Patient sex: M
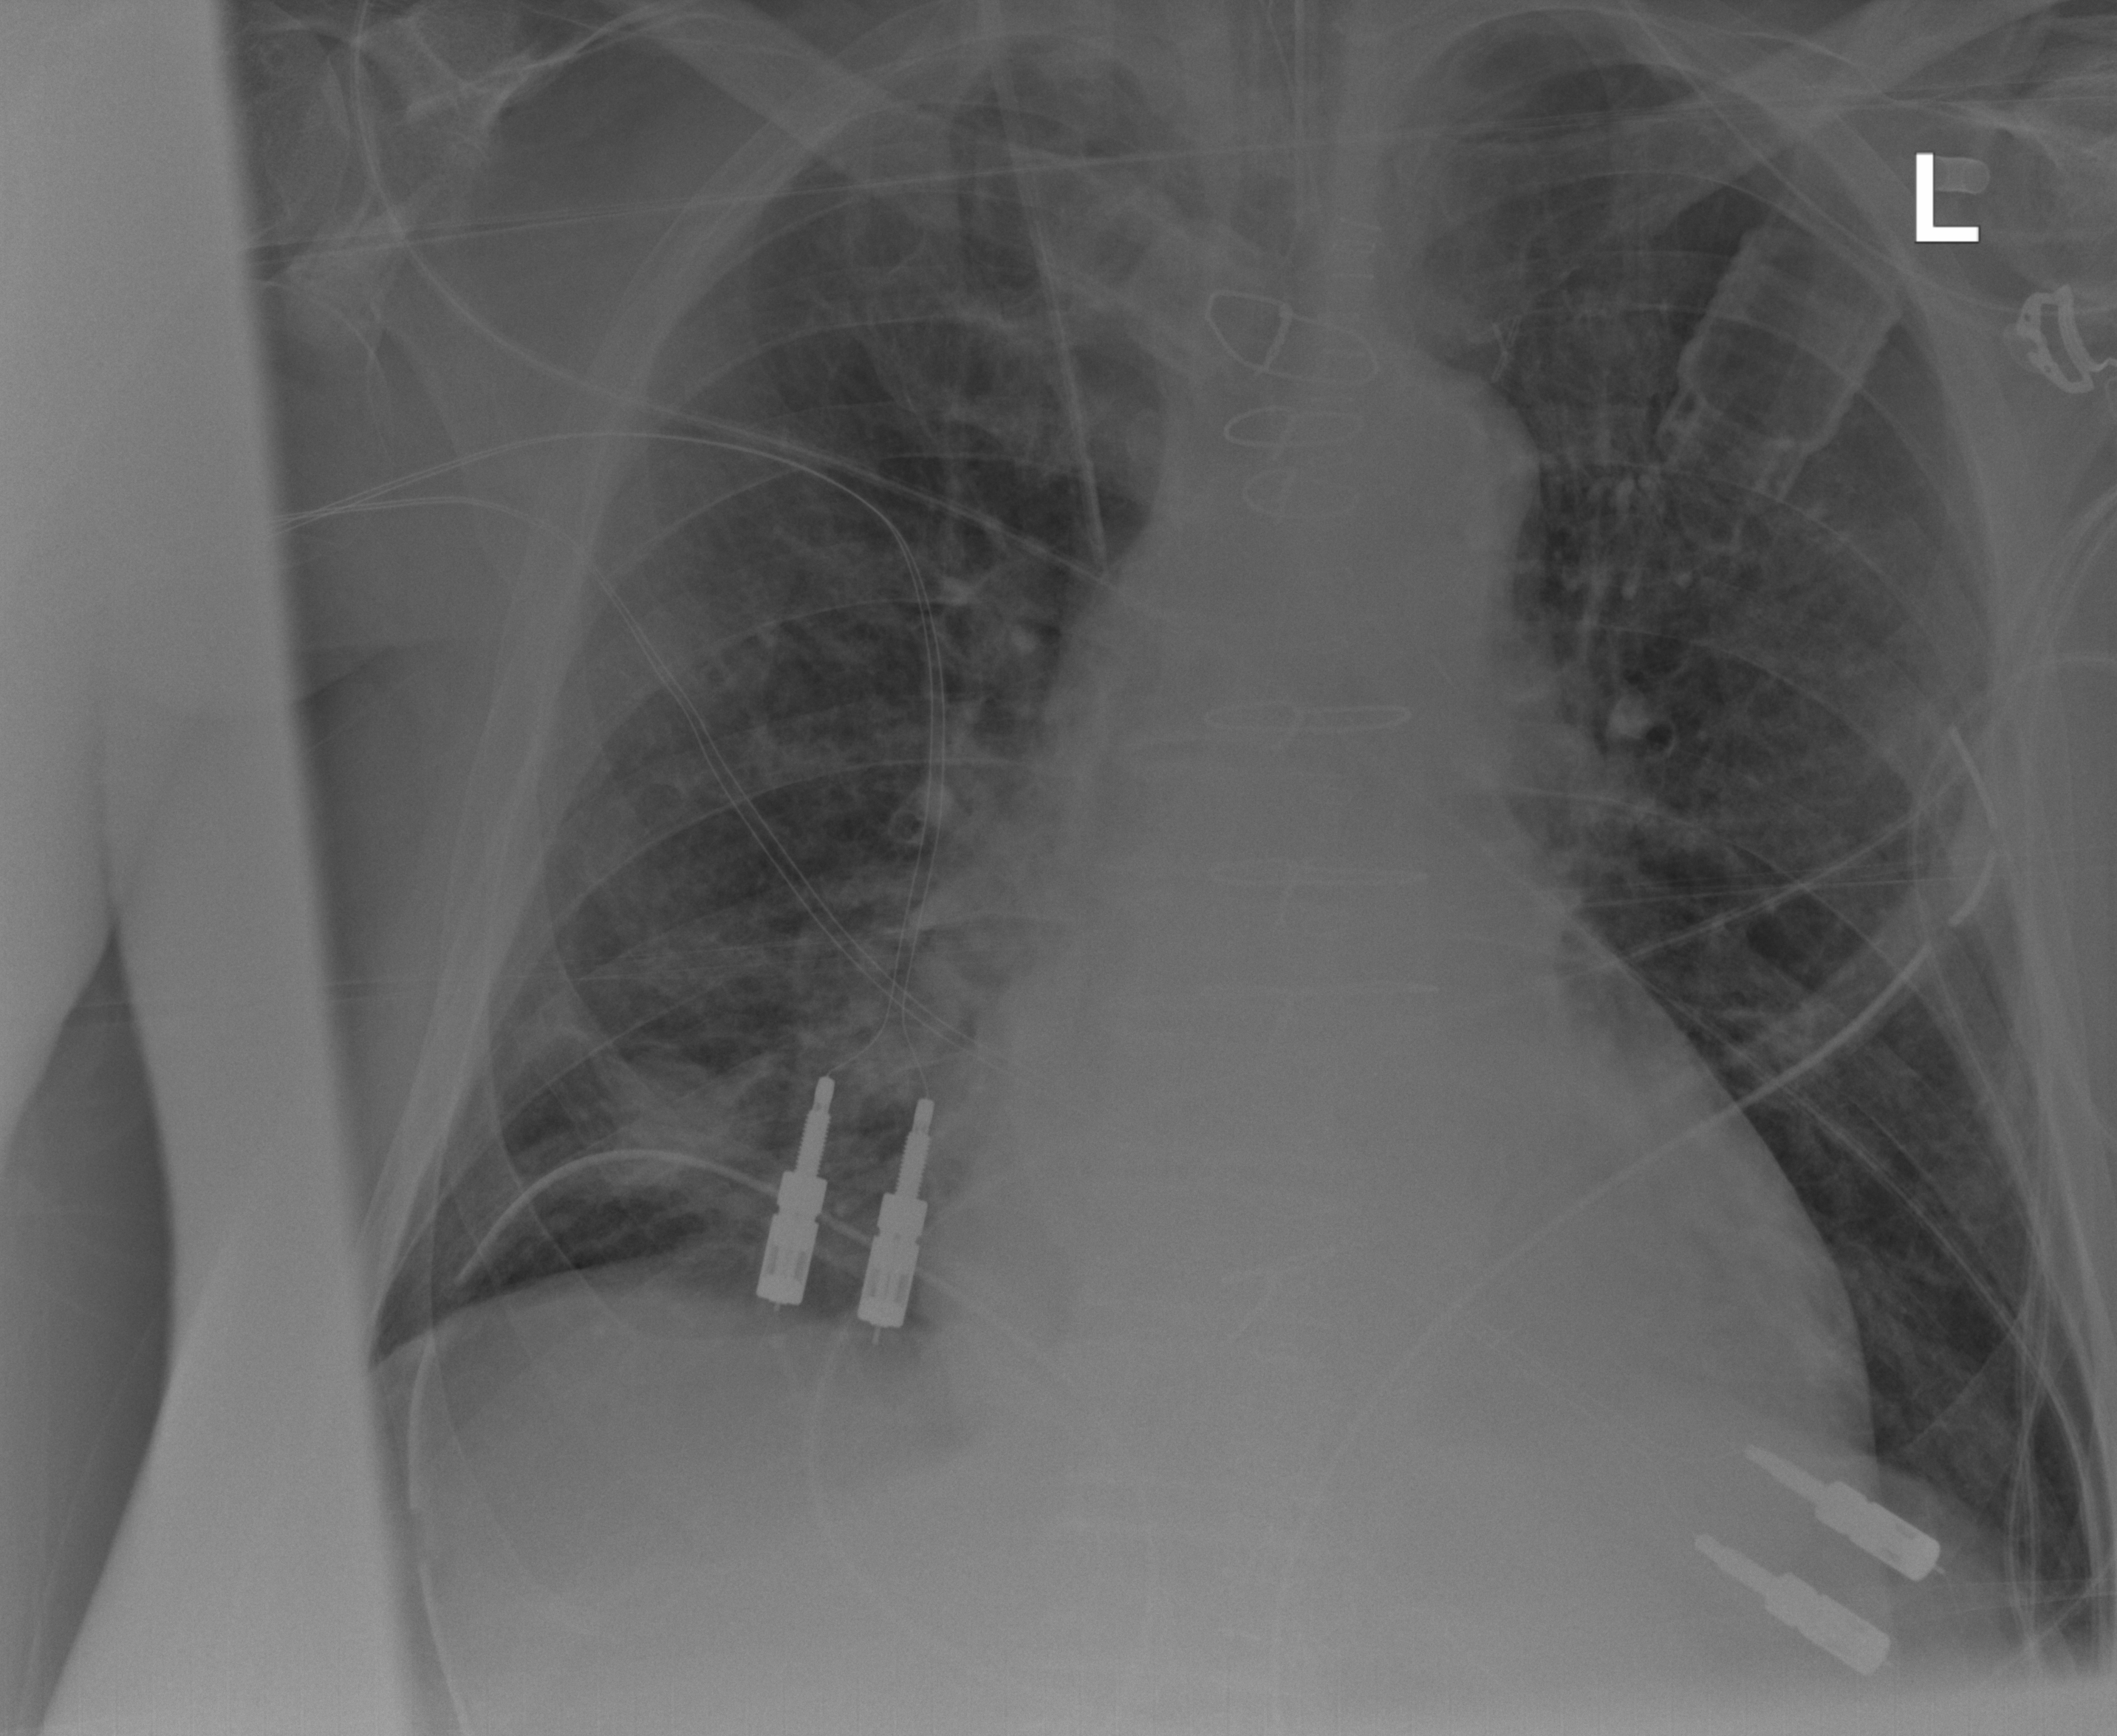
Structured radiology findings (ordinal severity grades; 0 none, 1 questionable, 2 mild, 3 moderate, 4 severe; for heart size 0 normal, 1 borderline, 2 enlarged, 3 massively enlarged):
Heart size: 1
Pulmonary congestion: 2
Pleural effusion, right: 0
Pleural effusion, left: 0
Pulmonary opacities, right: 2
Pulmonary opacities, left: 2
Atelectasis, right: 2
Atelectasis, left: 0